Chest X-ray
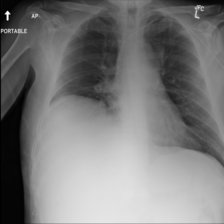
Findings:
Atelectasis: negative
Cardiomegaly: negative
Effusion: negative
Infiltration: positive
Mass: negative
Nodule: negative
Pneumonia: negative
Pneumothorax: negative
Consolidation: negative
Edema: negative
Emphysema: negative
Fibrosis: negative
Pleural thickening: negative
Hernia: negative